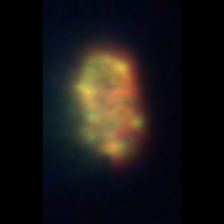
Taxon: Unknown_detritus
Group: Unknown